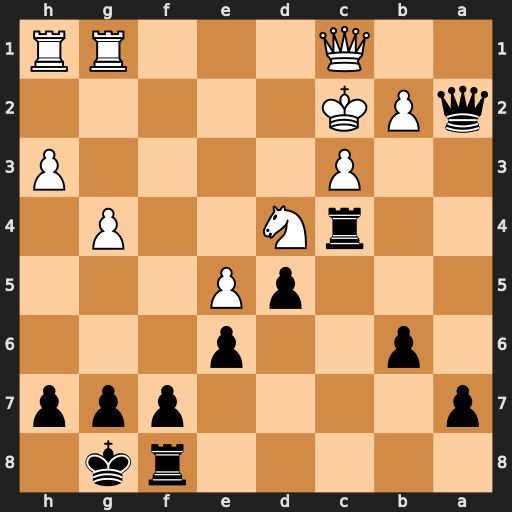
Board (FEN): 5rk1/p4ppp/1p2p3/3pP3/2rN2P1/2P4P/qPK5/2Q3RR
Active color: b
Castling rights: -
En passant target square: -
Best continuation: Rxd4 cxd4 Rc8+